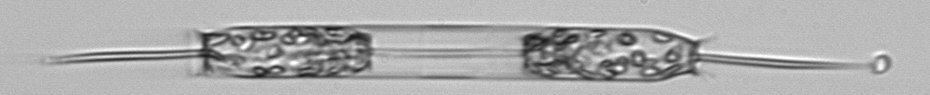
Label: Ditylum_brightwellii